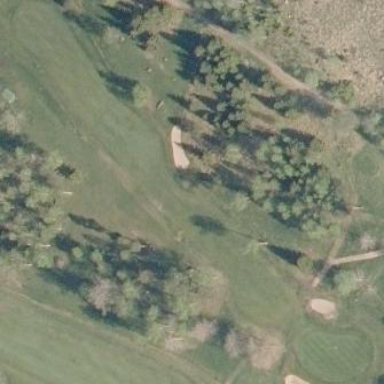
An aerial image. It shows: Golf fairway surrounded by grass.